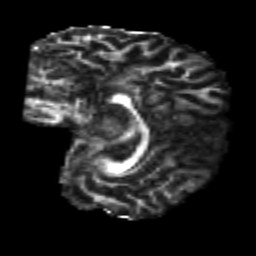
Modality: FA
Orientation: sagittal
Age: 21
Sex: male
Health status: healthy
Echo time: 0.074 s